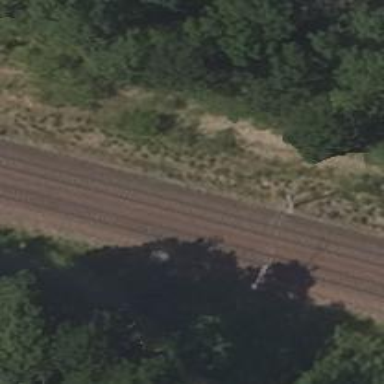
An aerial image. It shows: Railway signal.